RGB frame:
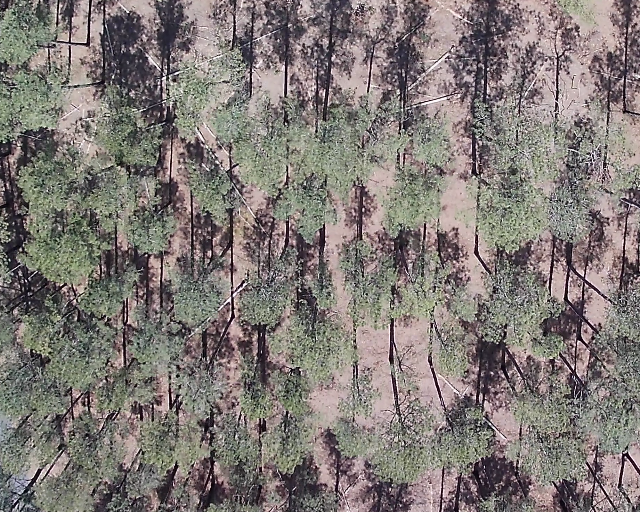
Thermal frame:
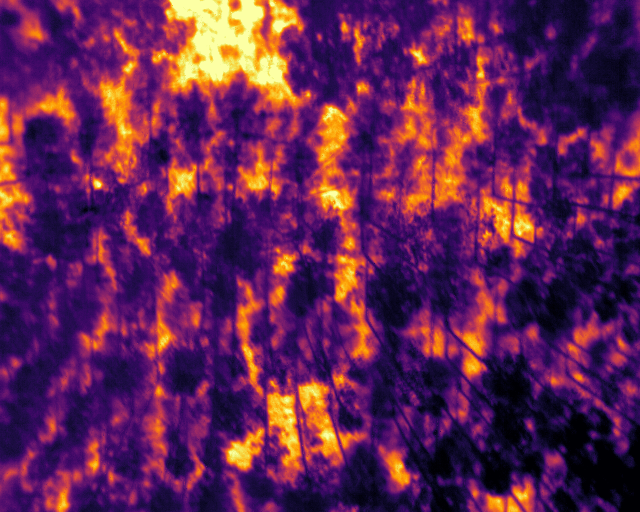
Captured: 2026-02-27 02:36:53
Pixels at or above 80 °C: 0 (fraction of frame: 0)